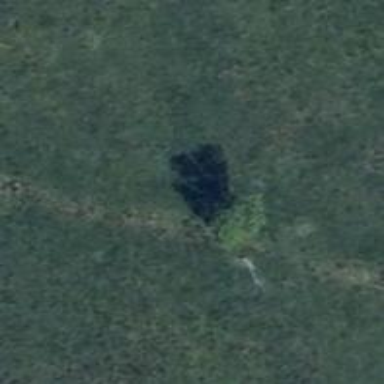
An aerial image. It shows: Single tag "natural: tree."